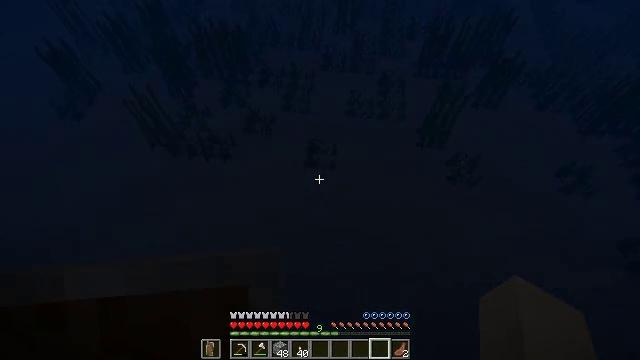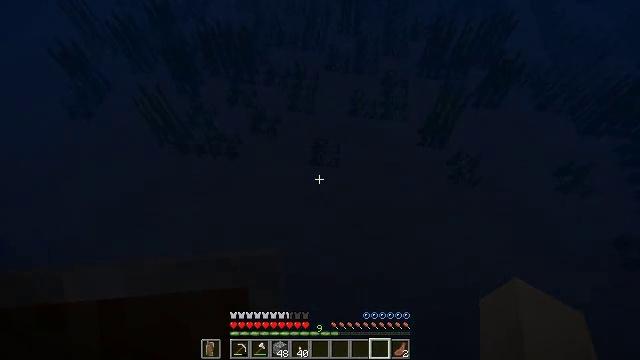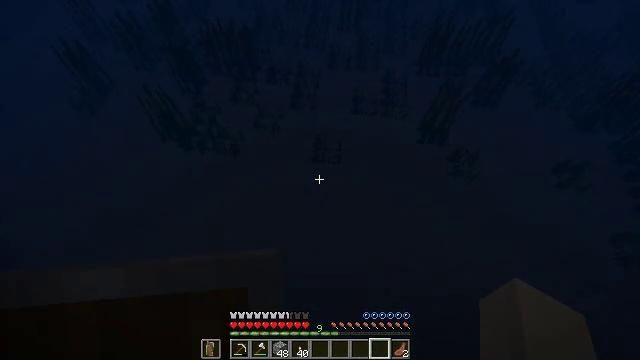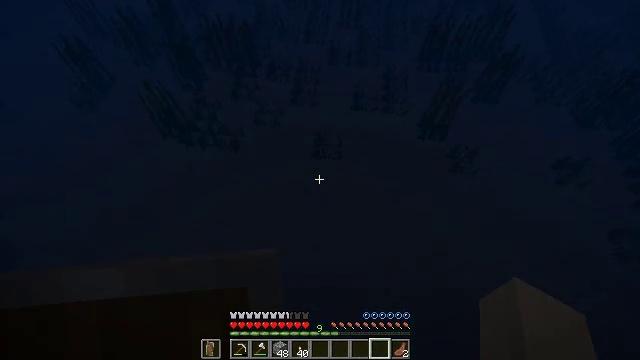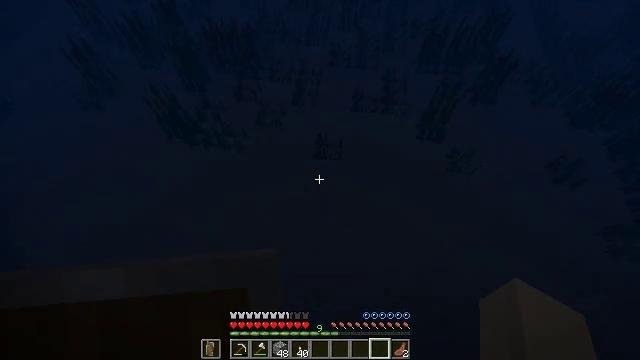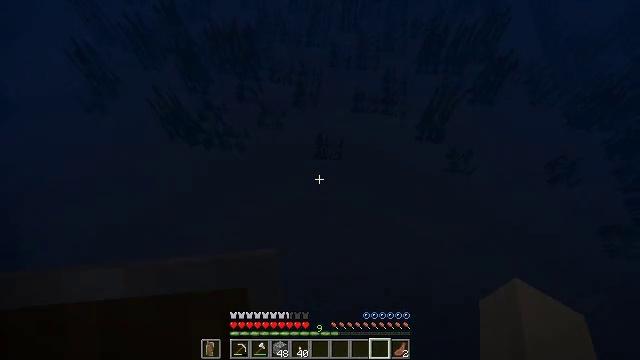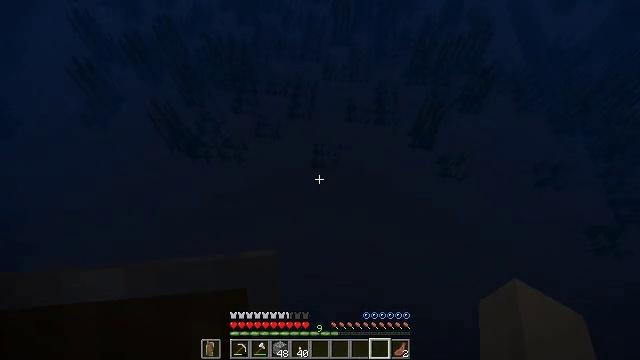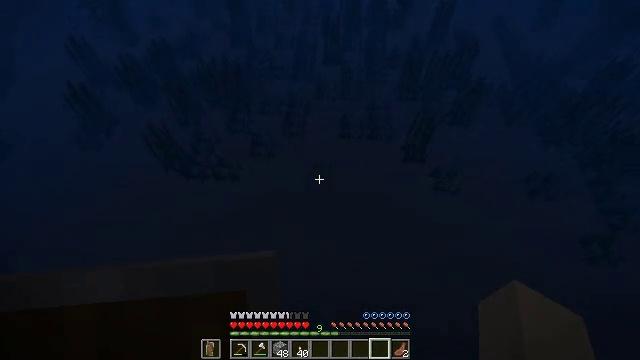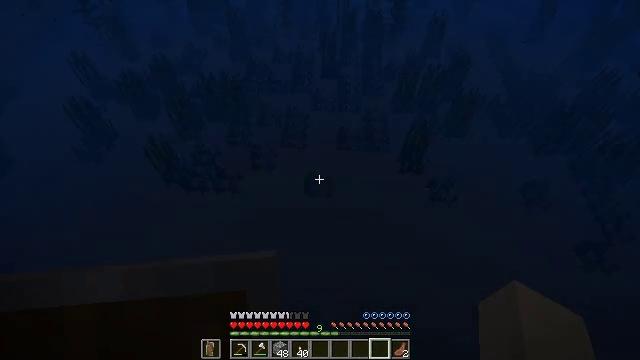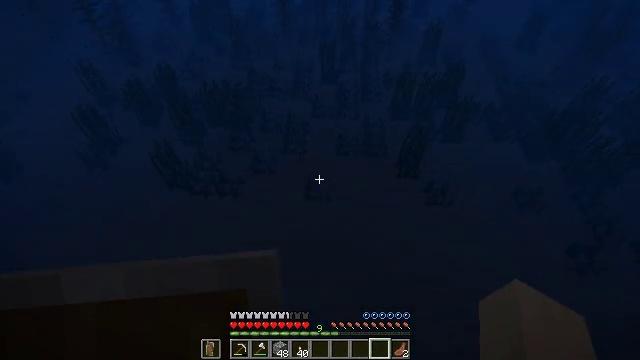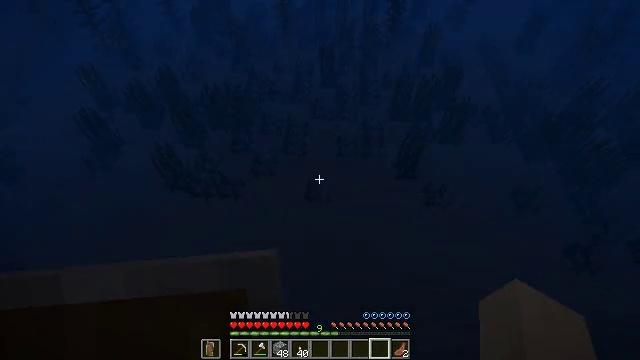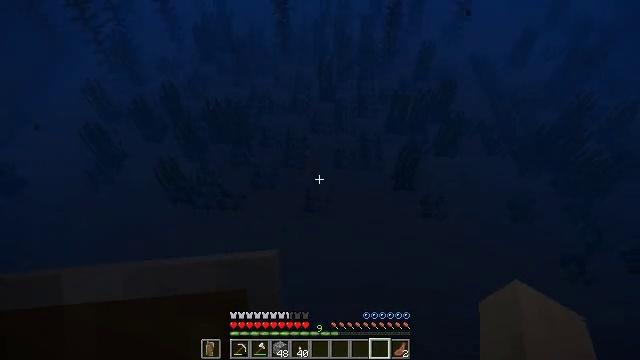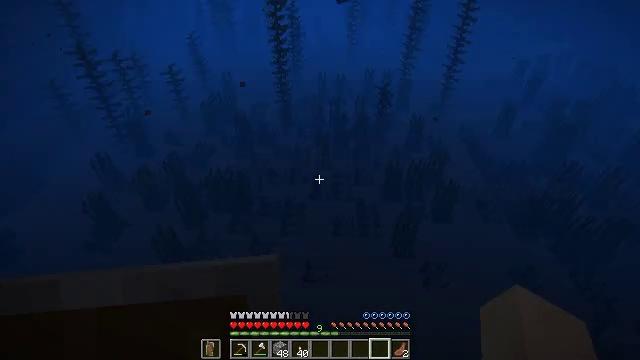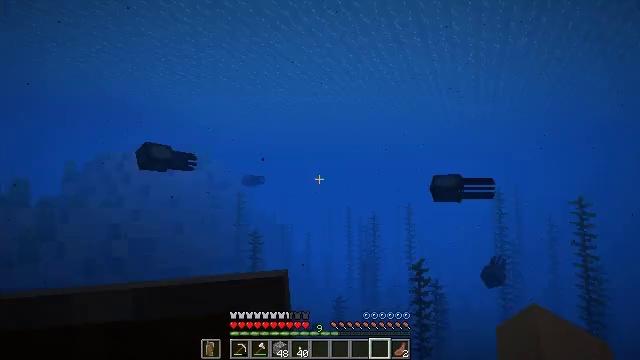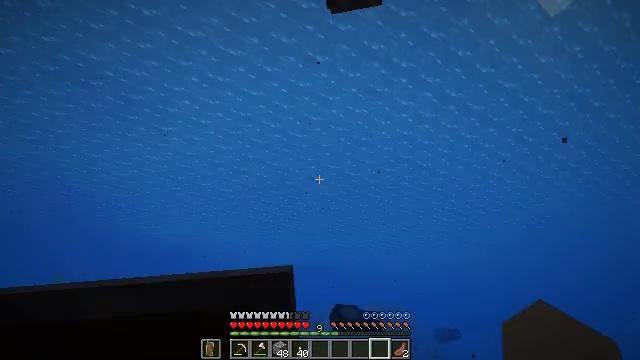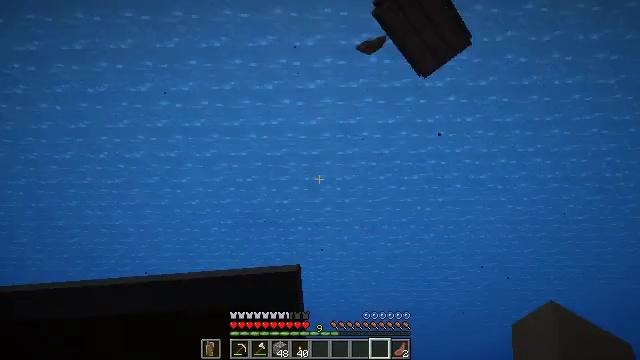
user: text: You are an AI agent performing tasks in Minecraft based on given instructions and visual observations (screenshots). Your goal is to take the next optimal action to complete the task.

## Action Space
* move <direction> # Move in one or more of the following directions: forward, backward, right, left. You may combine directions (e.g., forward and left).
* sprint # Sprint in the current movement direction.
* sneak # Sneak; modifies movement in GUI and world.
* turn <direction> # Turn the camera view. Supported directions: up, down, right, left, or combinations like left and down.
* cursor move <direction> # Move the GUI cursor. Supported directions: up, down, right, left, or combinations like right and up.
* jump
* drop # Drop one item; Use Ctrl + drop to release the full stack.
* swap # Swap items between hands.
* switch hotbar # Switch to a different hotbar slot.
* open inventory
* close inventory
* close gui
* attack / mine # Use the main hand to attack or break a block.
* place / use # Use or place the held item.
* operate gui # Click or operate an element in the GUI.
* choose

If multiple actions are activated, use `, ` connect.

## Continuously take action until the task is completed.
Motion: motion action
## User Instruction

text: Break the kelp plant in the ocean.
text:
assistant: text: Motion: move back, jump
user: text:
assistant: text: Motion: move back, jump
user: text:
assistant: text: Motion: move back, jump
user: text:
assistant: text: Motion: move back, jump
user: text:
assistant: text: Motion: move back, jump
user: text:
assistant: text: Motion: move back, turn right and up, jump
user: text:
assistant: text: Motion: move back, turn right and up, jump
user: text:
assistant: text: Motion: move back, turn up, jump
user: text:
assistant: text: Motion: move back, jump
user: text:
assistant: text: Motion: move back, jump
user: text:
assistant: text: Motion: move back, turn up, jump
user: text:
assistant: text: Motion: move back, turn up, jump
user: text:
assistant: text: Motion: move back, turn left and up, jump
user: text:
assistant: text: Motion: move back, turn left and up, jump
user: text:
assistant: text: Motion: turn left and up, jump
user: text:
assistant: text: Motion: turn left and up, jump
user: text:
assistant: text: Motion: turn left and up, jump
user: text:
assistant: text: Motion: turn left and up, jump
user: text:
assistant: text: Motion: turn left and up, jump
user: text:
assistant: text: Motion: sprint, turn left and up, jump
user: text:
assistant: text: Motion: move forward, sprint, jump
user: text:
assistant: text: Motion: move forward, sprint, jump
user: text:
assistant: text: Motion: move forward, sprint, jump
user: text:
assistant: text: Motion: move forward, sprint, jump
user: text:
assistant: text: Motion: move forward, sprint, turn right and up, jump
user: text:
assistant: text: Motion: move forward, sprint, turn right, jump
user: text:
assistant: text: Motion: move forward, sprint, turn right and down, jump
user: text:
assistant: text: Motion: move forward, sprint, turn right and down, jump
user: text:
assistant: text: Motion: move forward, sprint, turn right, jump
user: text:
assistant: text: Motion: move forward, sprint, turn right, jump